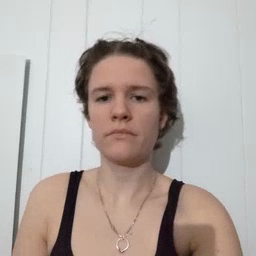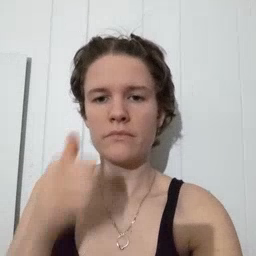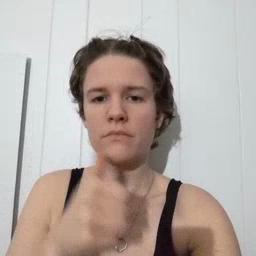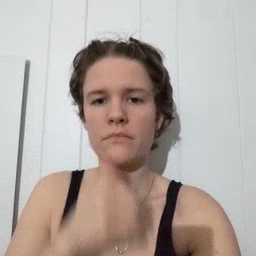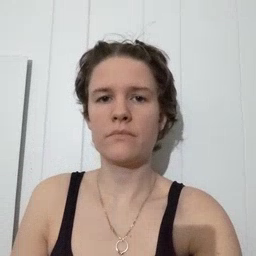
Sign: girl